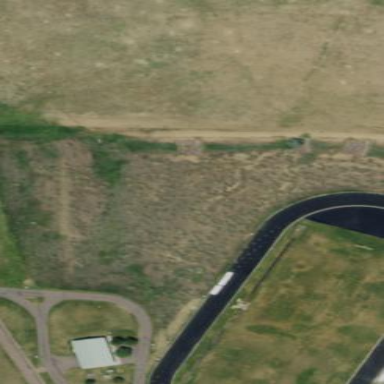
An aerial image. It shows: Track in leisure land.